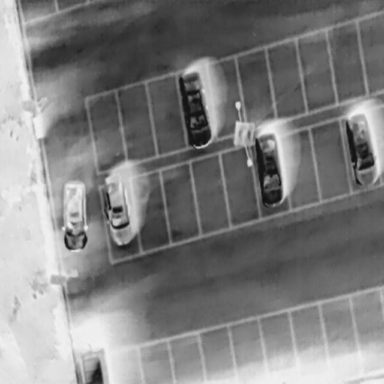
There are five Cars in the infrared image.